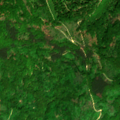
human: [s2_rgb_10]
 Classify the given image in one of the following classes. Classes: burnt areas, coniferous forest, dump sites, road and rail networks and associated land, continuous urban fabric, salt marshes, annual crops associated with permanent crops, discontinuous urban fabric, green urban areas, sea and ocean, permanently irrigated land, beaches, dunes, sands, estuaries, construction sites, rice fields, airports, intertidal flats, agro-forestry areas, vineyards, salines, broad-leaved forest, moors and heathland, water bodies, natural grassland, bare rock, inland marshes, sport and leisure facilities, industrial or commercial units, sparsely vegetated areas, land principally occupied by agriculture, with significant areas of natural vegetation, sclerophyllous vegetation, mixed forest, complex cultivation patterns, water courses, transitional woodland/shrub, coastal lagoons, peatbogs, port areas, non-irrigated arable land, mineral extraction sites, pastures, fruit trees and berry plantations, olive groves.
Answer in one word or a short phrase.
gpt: pastures, broad-leaved forest, transitional woodland/shrub